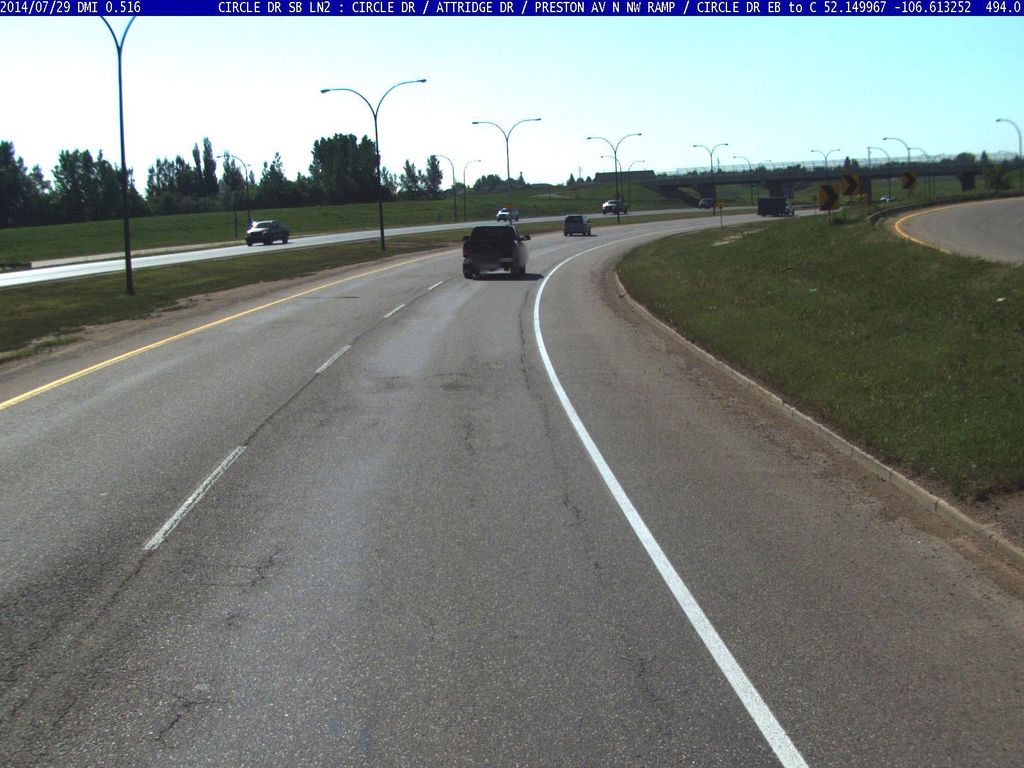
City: saskatoon